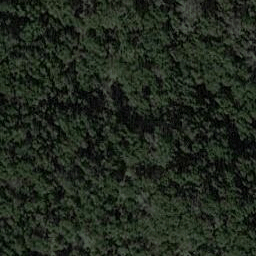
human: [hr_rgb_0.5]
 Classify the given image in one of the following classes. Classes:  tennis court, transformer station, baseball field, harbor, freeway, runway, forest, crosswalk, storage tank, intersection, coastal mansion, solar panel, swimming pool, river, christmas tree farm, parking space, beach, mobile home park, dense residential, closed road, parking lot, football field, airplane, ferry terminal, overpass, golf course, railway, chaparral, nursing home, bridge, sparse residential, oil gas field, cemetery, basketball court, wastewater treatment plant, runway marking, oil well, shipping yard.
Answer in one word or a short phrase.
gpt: forest